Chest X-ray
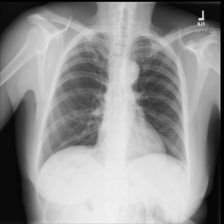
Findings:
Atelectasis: negative
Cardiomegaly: negative
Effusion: negative
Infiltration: negative
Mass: negative
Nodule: negative
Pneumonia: negative
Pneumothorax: negative
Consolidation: negative
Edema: negative
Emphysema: negative
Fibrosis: negative
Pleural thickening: negative
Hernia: negative